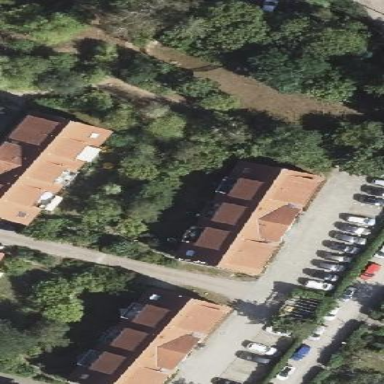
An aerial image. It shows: Apartment building with roof made of roof tiles.